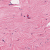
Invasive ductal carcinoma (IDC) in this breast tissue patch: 0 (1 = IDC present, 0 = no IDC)